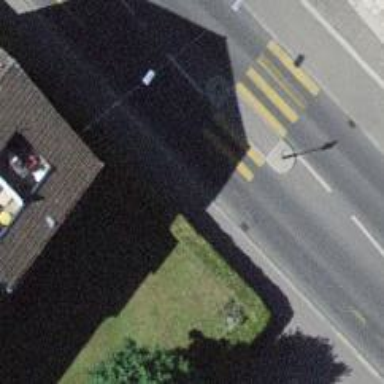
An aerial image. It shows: Uncontrolled road crossing with pedestrian island.